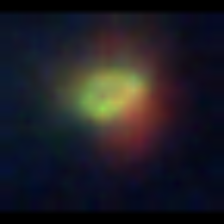
Taxon: NanoPlankton
Group: Other